Question: I am just getting to know the Python libraries 'pandas' and 'matplotlib'. Can you show me as an example how to produce a plot similar to this one with 'matplotlib':

On the y-axis to the right the names of the data instances are listed. The x-axis below is for some value related to each instance.
The data is in .csv format similar to this:
'''
name;value1;value2
uk-2007-05;0.01;1000
'''
Ideally, both 'value1' and 'value2' should be plotted in the same plot with different colors or markers.
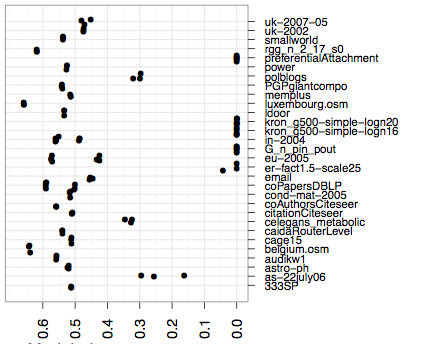
Answer: '''
import random
import matplotlib.pyplot as plt
labels = [chr(j) for j in range(97, 115)]
fake_data1 = [random.random() for l in labels]
fake_data2 = [random.random() for l in labels]
y_data = range(len(labels))
figure()
ax = gca()
ax.grid(True)
ax.scatter(fake_data1, y_data, color='r')
ax.scatter(fake_data2, y_data, color='b')
ax.set_yticks(range(len(labels)))
ax.set_yticklabels(labels)
ax.invert_xaxis()
plt.draw()
'''
Where 'labels' is a list of your labels, 'y_data' is indices of the labels for each data point, and 'fake_data1' and 'fake_data2' are you 'x' values.